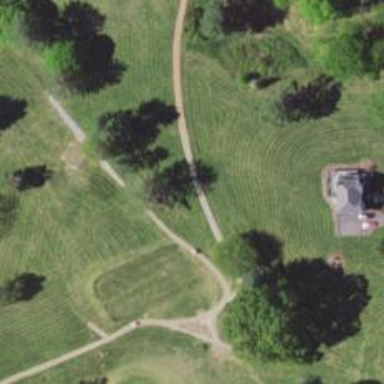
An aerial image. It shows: Path for both roads and golfers.